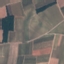
Land use / land cover: PermanentCrop